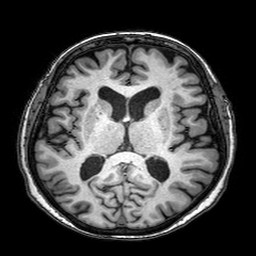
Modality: T1w
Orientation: coronal
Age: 72
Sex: female
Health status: healthy
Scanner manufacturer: philips
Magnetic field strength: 3 T